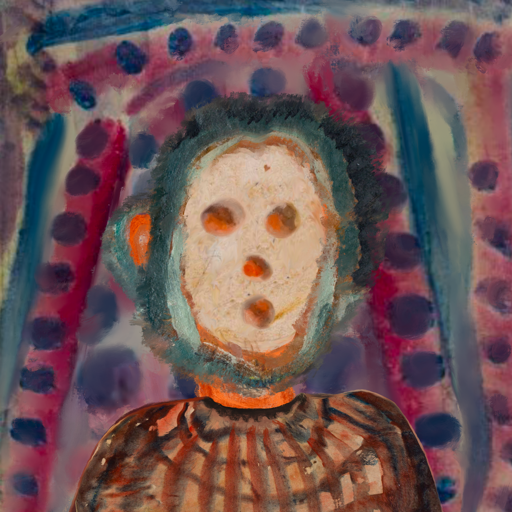
Background: HillGirl, Head And Neck Front: Rupkatha, Face Front: Rupkatha, Bust: Orphan, Hair Front: Boggyland, Head Accessory: Blank, Second Necklace: Blank, Necklace: Blank, Baby: Blank